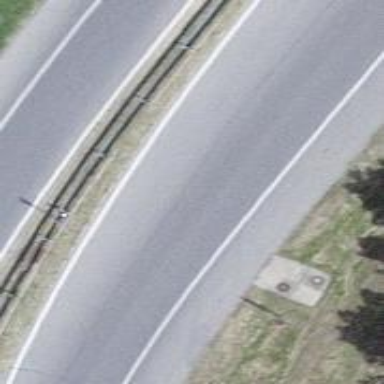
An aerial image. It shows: Asphalt motorway link.